Field crop: tomato
Growth stage: 1
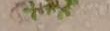
Species: portulaca